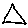
Label: triangle